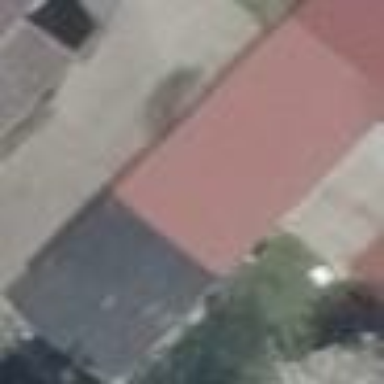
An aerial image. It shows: Shed building.